Interaction volume radius: 5 \u00c5
Interaction volume height: 25 \u00c5
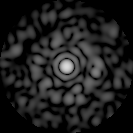
Disorder parameter: 0.8555